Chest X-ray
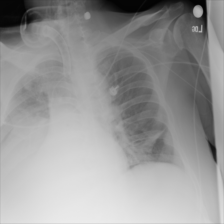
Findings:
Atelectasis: positive
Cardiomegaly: negative
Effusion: negative
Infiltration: negative
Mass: negative
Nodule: negative
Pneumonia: negative
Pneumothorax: negative
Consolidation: negative
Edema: negative
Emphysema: negative
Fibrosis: negative
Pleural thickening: negative
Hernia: negative